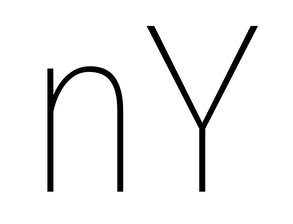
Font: Roboto_Condensed_Thin